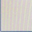
Piece: xx